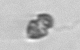
Label: Heterocapsa_rotundata